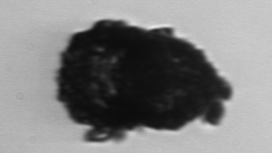
Label: Stenosemella_pacifica